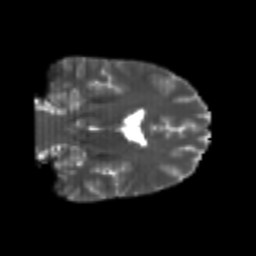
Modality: T2w
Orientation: coronal
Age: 25
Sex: male
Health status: healthy
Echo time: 0.074 s